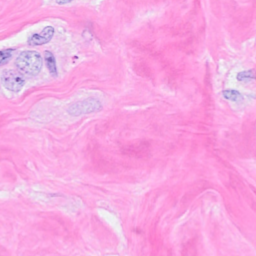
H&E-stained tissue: Breast